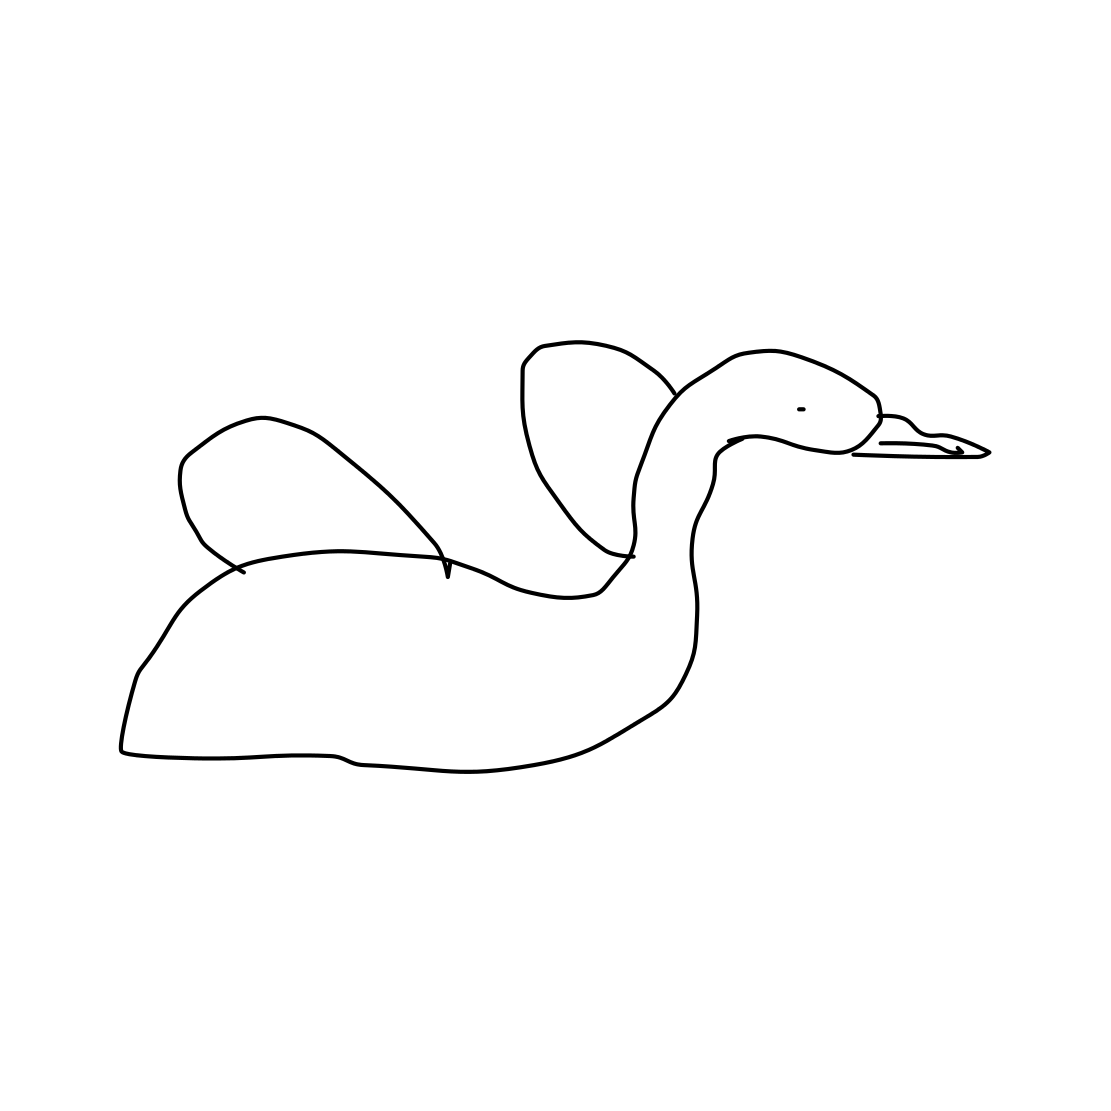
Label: swan